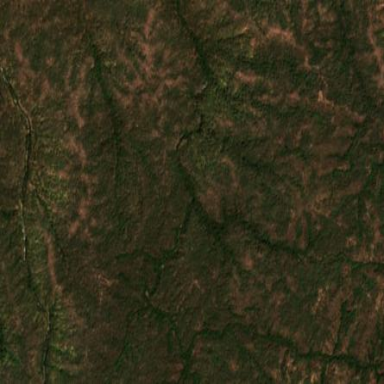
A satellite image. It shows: Forest area.